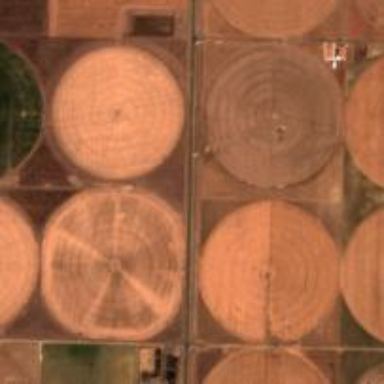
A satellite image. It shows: Farmland with pivot irrigation system.